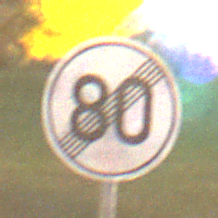
Verkehrszeichen: EndeGeschwindigkeit80
Umgebung: Outdoor, Suburban
Tageszeit: Night
Wetter: Clear
Licht: Artificial
Jahreszeit: NotSpecified
Kontrast: MediumContrast